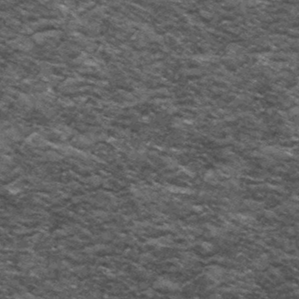
Label: frost